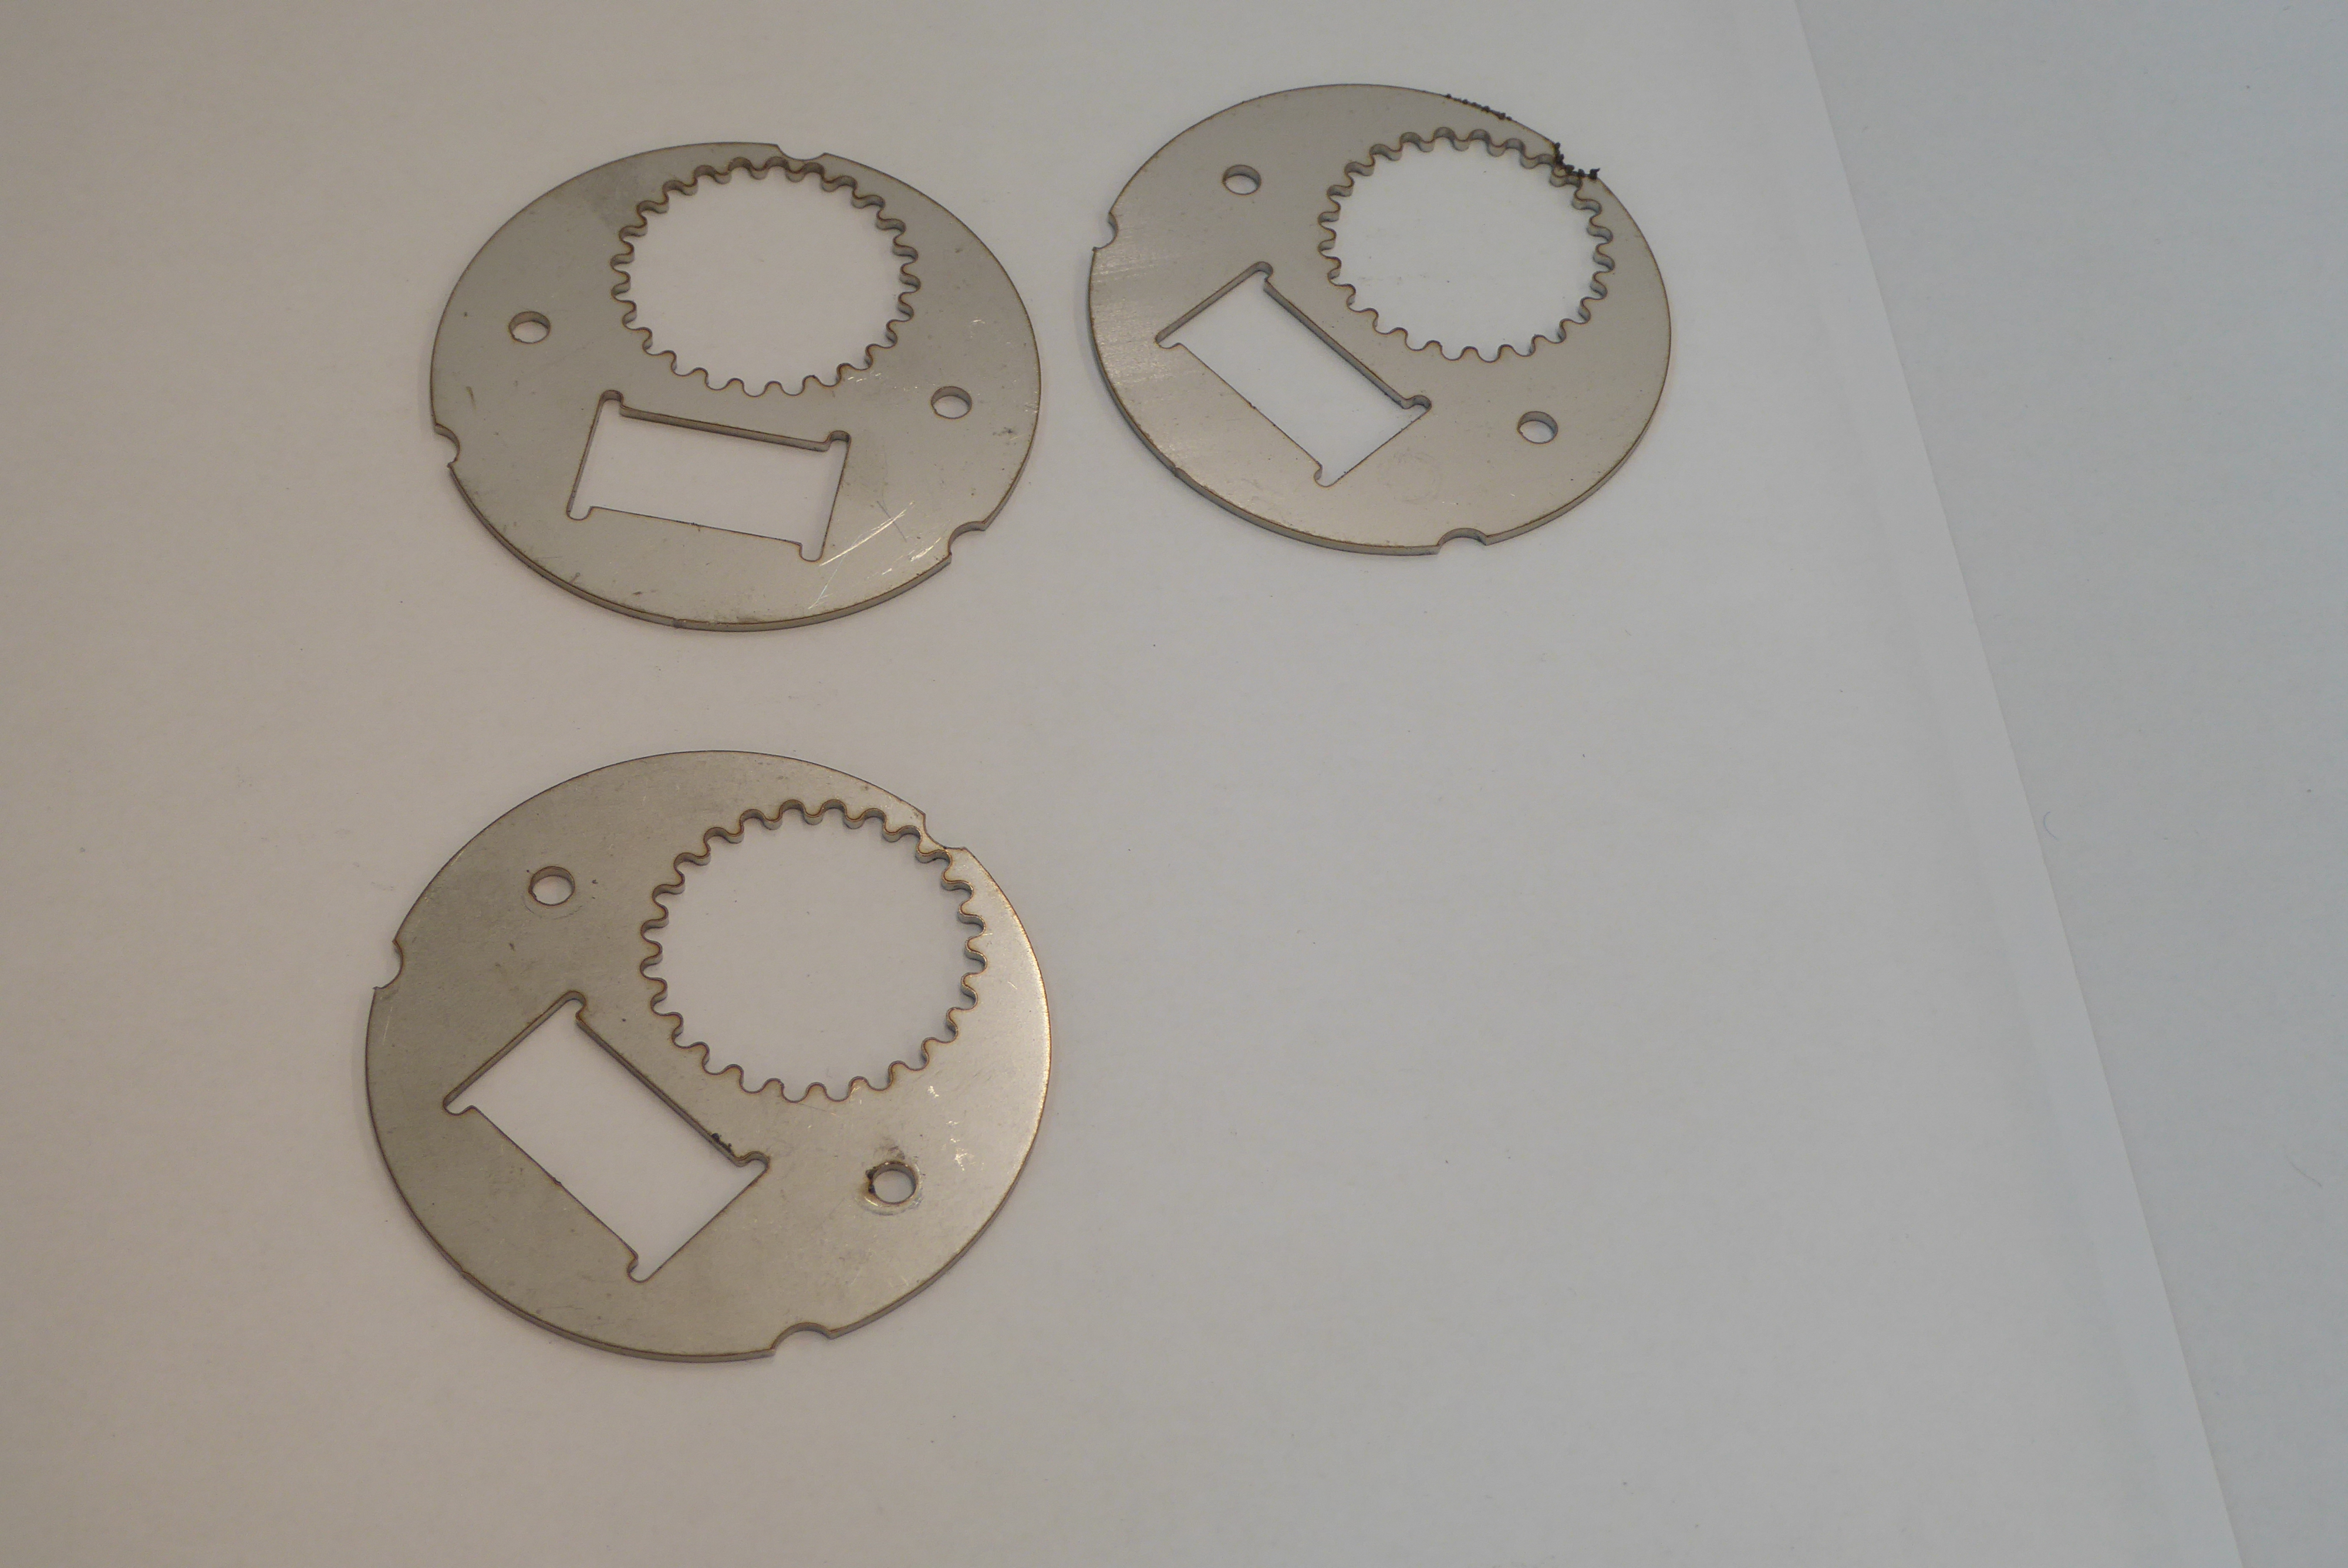
Label: Bottle Opener - Inlay